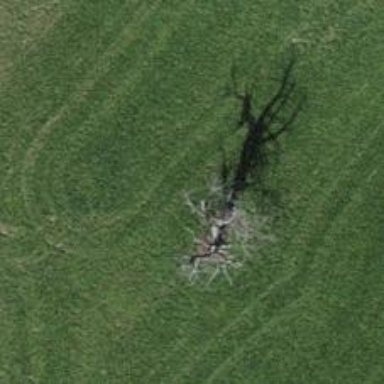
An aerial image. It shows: Single tag "natural: tree."